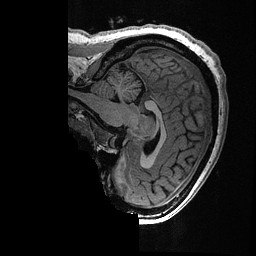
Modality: T1w
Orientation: sagittal
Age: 35
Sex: female
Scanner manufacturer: ge
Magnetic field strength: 3 T
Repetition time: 0.006952 s
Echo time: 0.00292 s